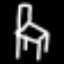
Label: chair